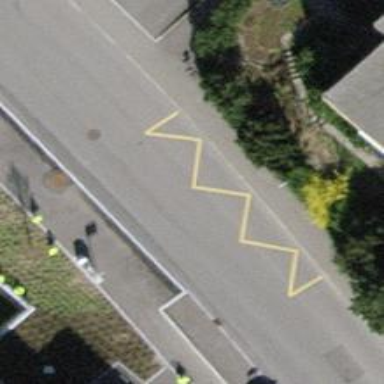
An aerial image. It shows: Public transport stop position.